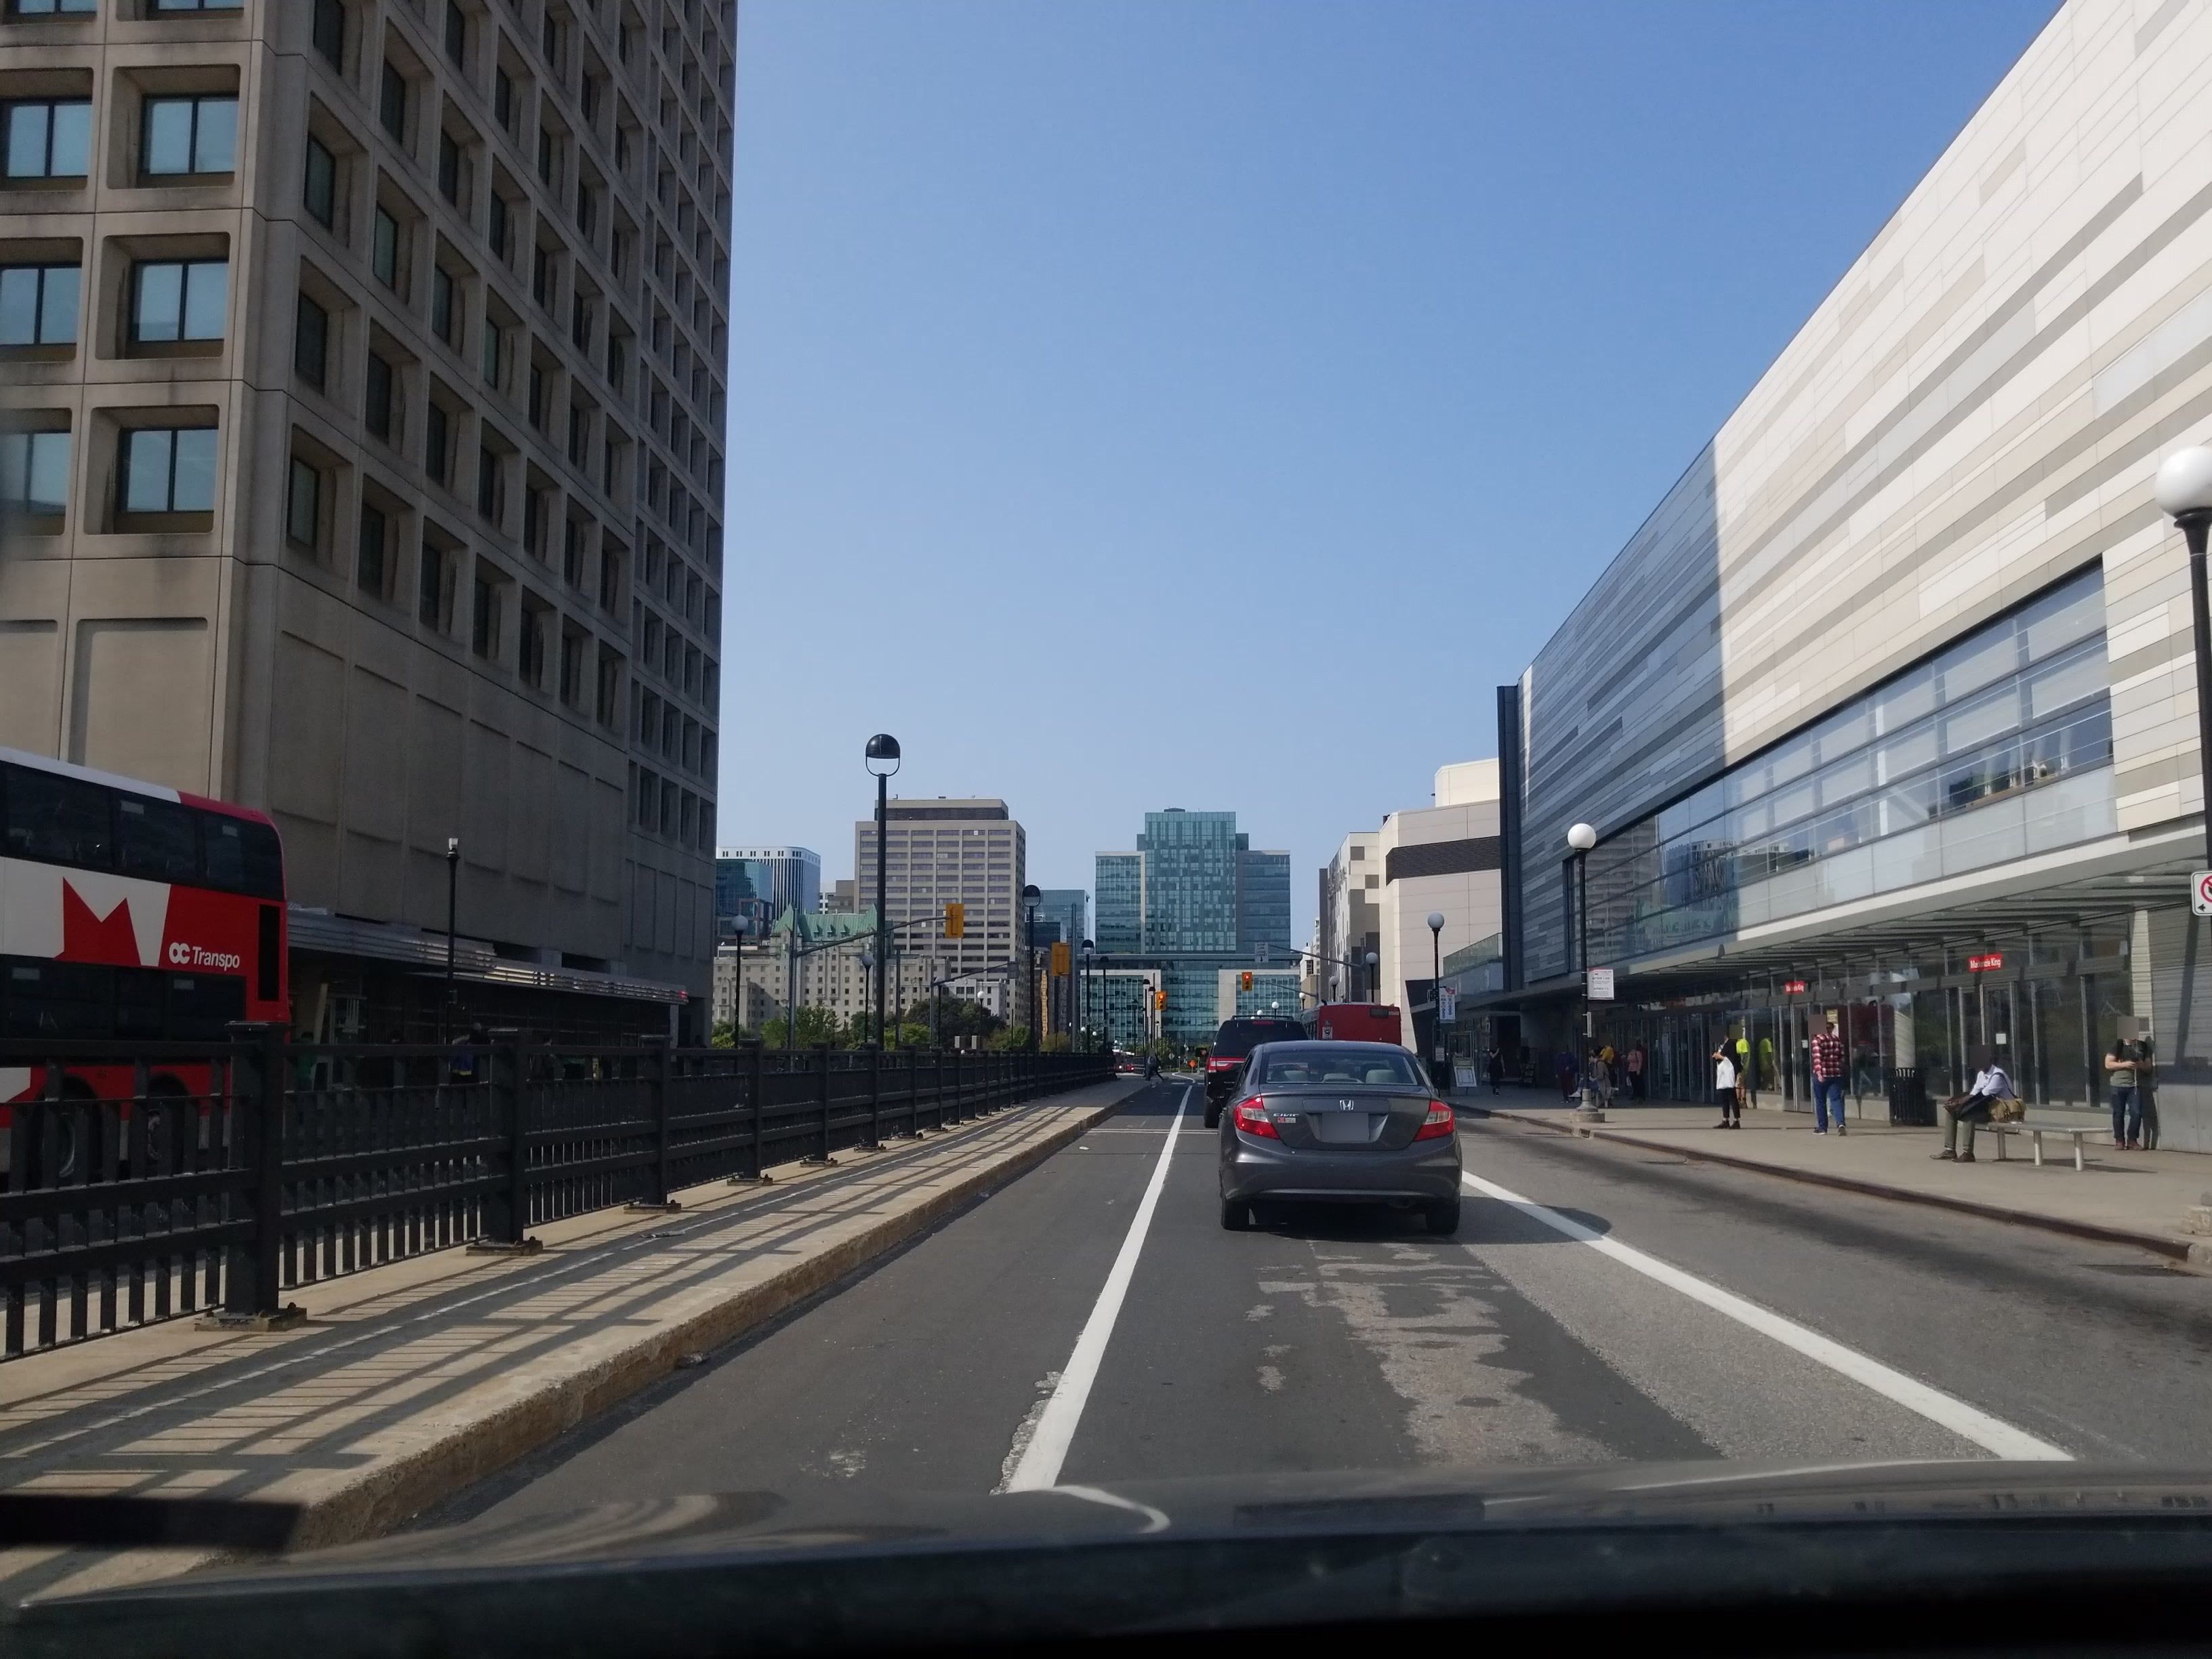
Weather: clear
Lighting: day
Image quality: good
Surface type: driving surface
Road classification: secondary
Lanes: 2
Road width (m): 3
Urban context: urban centre
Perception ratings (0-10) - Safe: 2.56, Lively: 4.24, Beautiful: 2.62, Boring: 3.5, Depressing: 3.61, Wealthy: 5.37